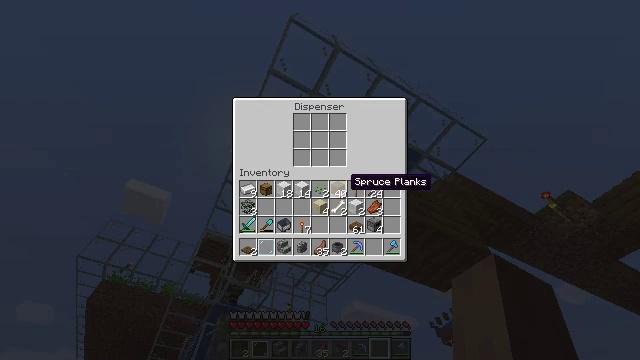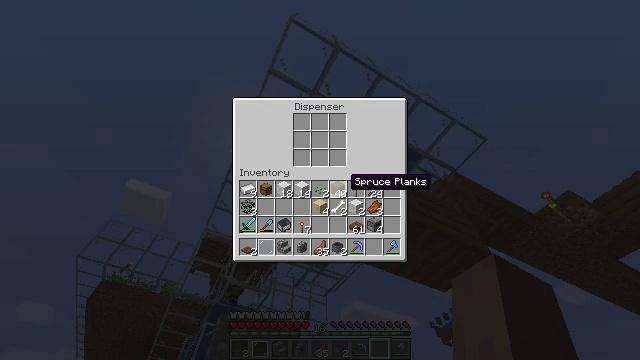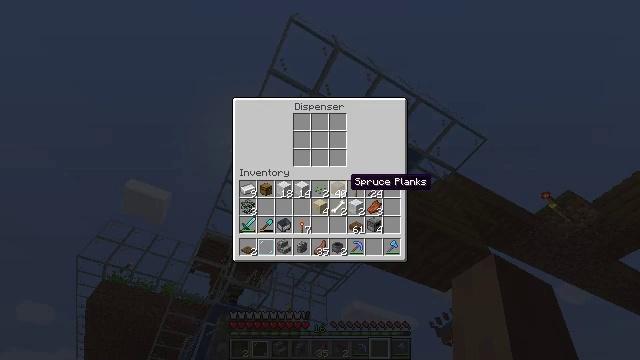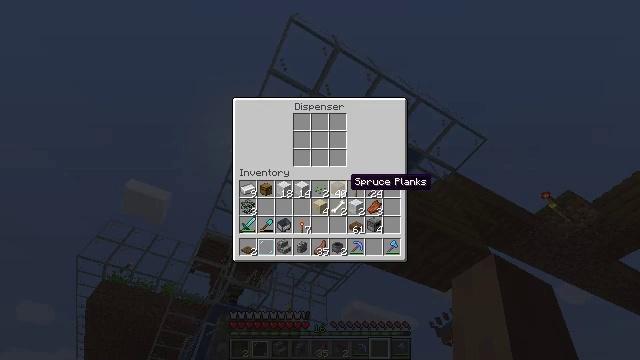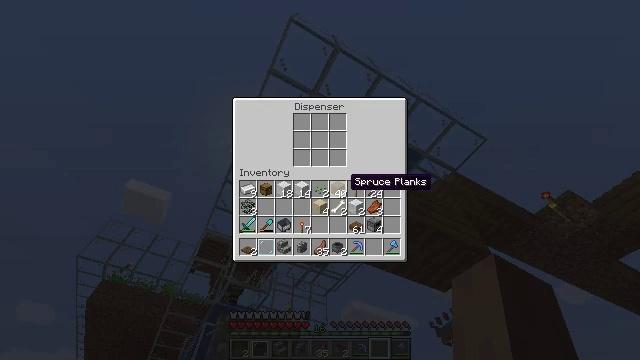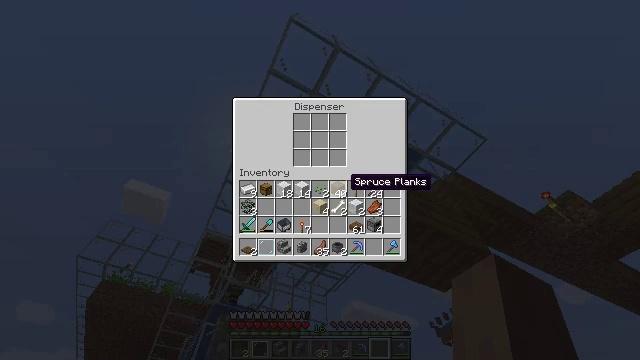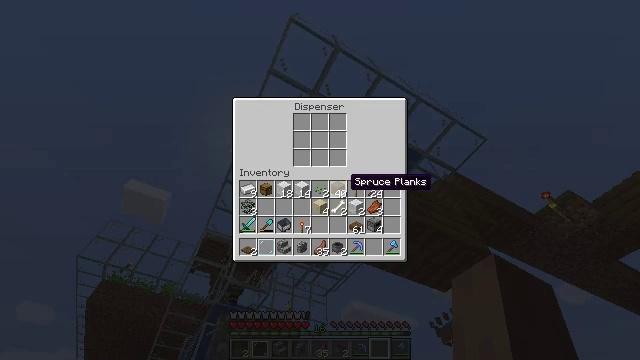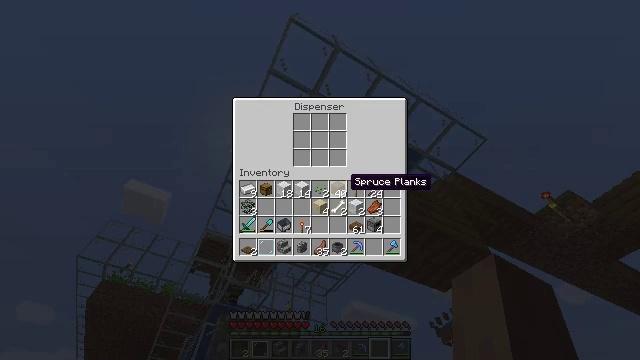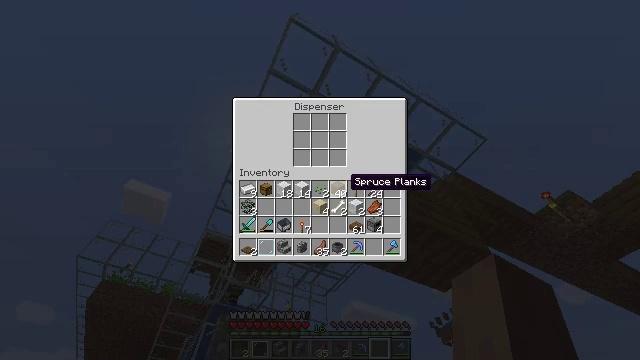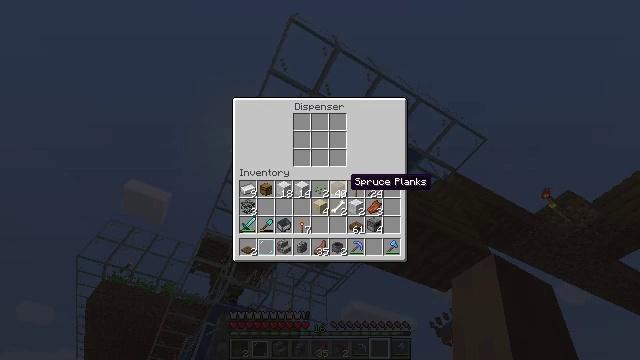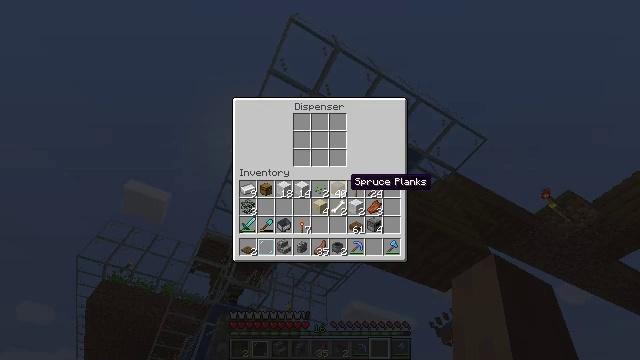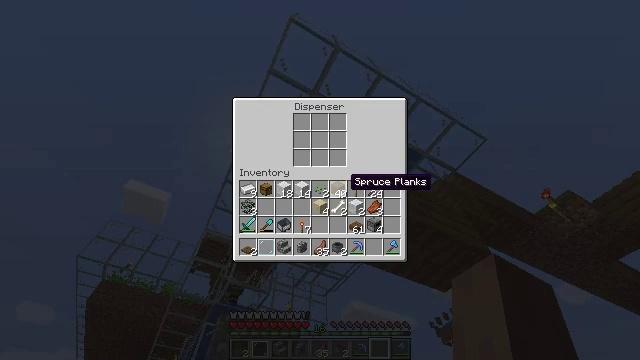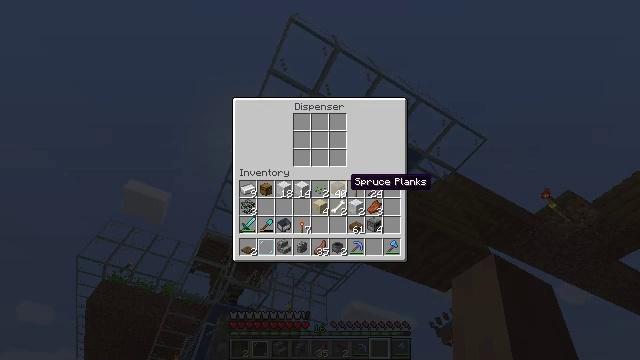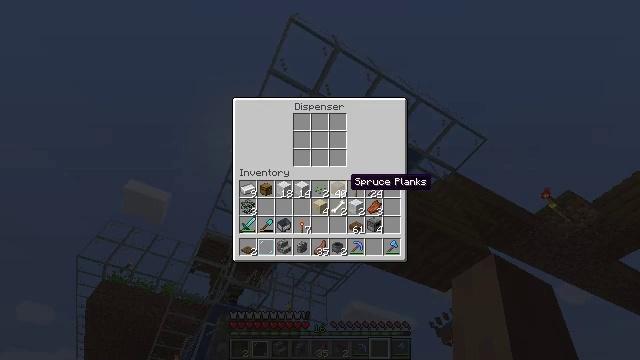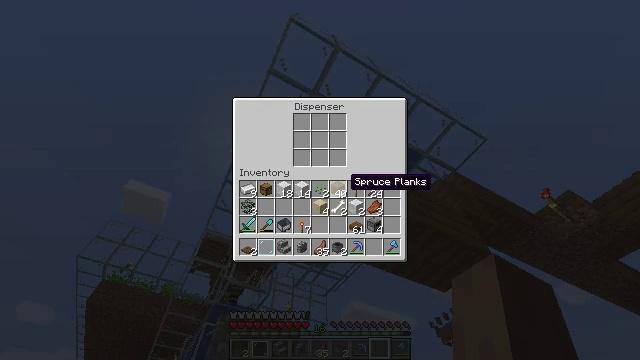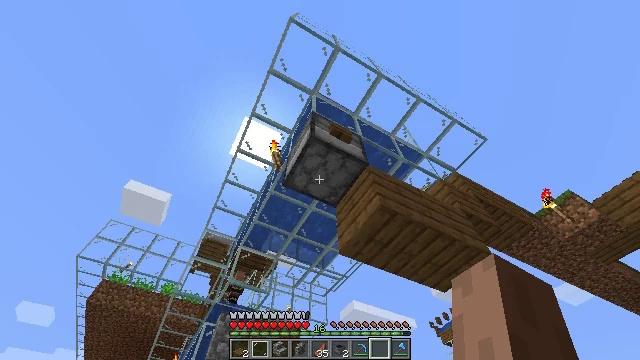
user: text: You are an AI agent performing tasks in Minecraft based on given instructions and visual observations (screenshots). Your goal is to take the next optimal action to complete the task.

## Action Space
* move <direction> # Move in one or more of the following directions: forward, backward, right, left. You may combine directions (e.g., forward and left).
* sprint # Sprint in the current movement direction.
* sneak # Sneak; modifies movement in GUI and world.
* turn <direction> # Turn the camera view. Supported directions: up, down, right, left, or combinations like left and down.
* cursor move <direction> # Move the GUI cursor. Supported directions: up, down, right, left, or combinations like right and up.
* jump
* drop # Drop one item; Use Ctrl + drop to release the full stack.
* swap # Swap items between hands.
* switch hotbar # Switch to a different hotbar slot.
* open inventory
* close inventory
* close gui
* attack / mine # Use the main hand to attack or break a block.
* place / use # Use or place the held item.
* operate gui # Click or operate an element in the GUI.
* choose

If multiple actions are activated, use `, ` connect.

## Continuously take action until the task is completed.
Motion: motion action
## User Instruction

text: Open the crafting table and craft a minecart with iron ingots.
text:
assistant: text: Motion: no_op
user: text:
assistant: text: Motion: no_op
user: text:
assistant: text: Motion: no_op
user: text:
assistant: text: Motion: no_op
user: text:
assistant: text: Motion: no_op
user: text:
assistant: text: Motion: no_op
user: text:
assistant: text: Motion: no_op
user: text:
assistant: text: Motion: no_op
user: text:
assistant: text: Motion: no_op
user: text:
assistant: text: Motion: no_op
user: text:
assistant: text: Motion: no_op
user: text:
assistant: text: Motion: no_op
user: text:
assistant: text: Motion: no_op
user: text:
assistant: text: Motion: no_op
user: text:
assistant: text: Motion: no_op
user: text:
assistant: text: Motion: close gui
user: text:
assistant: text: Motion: no_op
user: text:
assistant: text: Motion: no_op
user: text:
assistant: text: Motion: no_op
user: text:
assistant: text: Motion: no_op
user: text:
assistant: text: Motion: no_op
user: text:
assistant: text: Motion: turn left and down
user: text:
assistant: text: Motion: no_op
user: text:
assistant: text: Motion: turn right
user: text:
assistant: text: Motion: turn right and up
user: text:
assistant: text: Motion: use / place
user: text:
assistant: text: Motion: use / place
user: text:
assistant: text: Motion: use / place
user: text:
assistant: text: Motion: use / place
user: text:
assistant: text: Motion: use / place